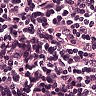
Metastatic tissue present: no